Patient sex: F
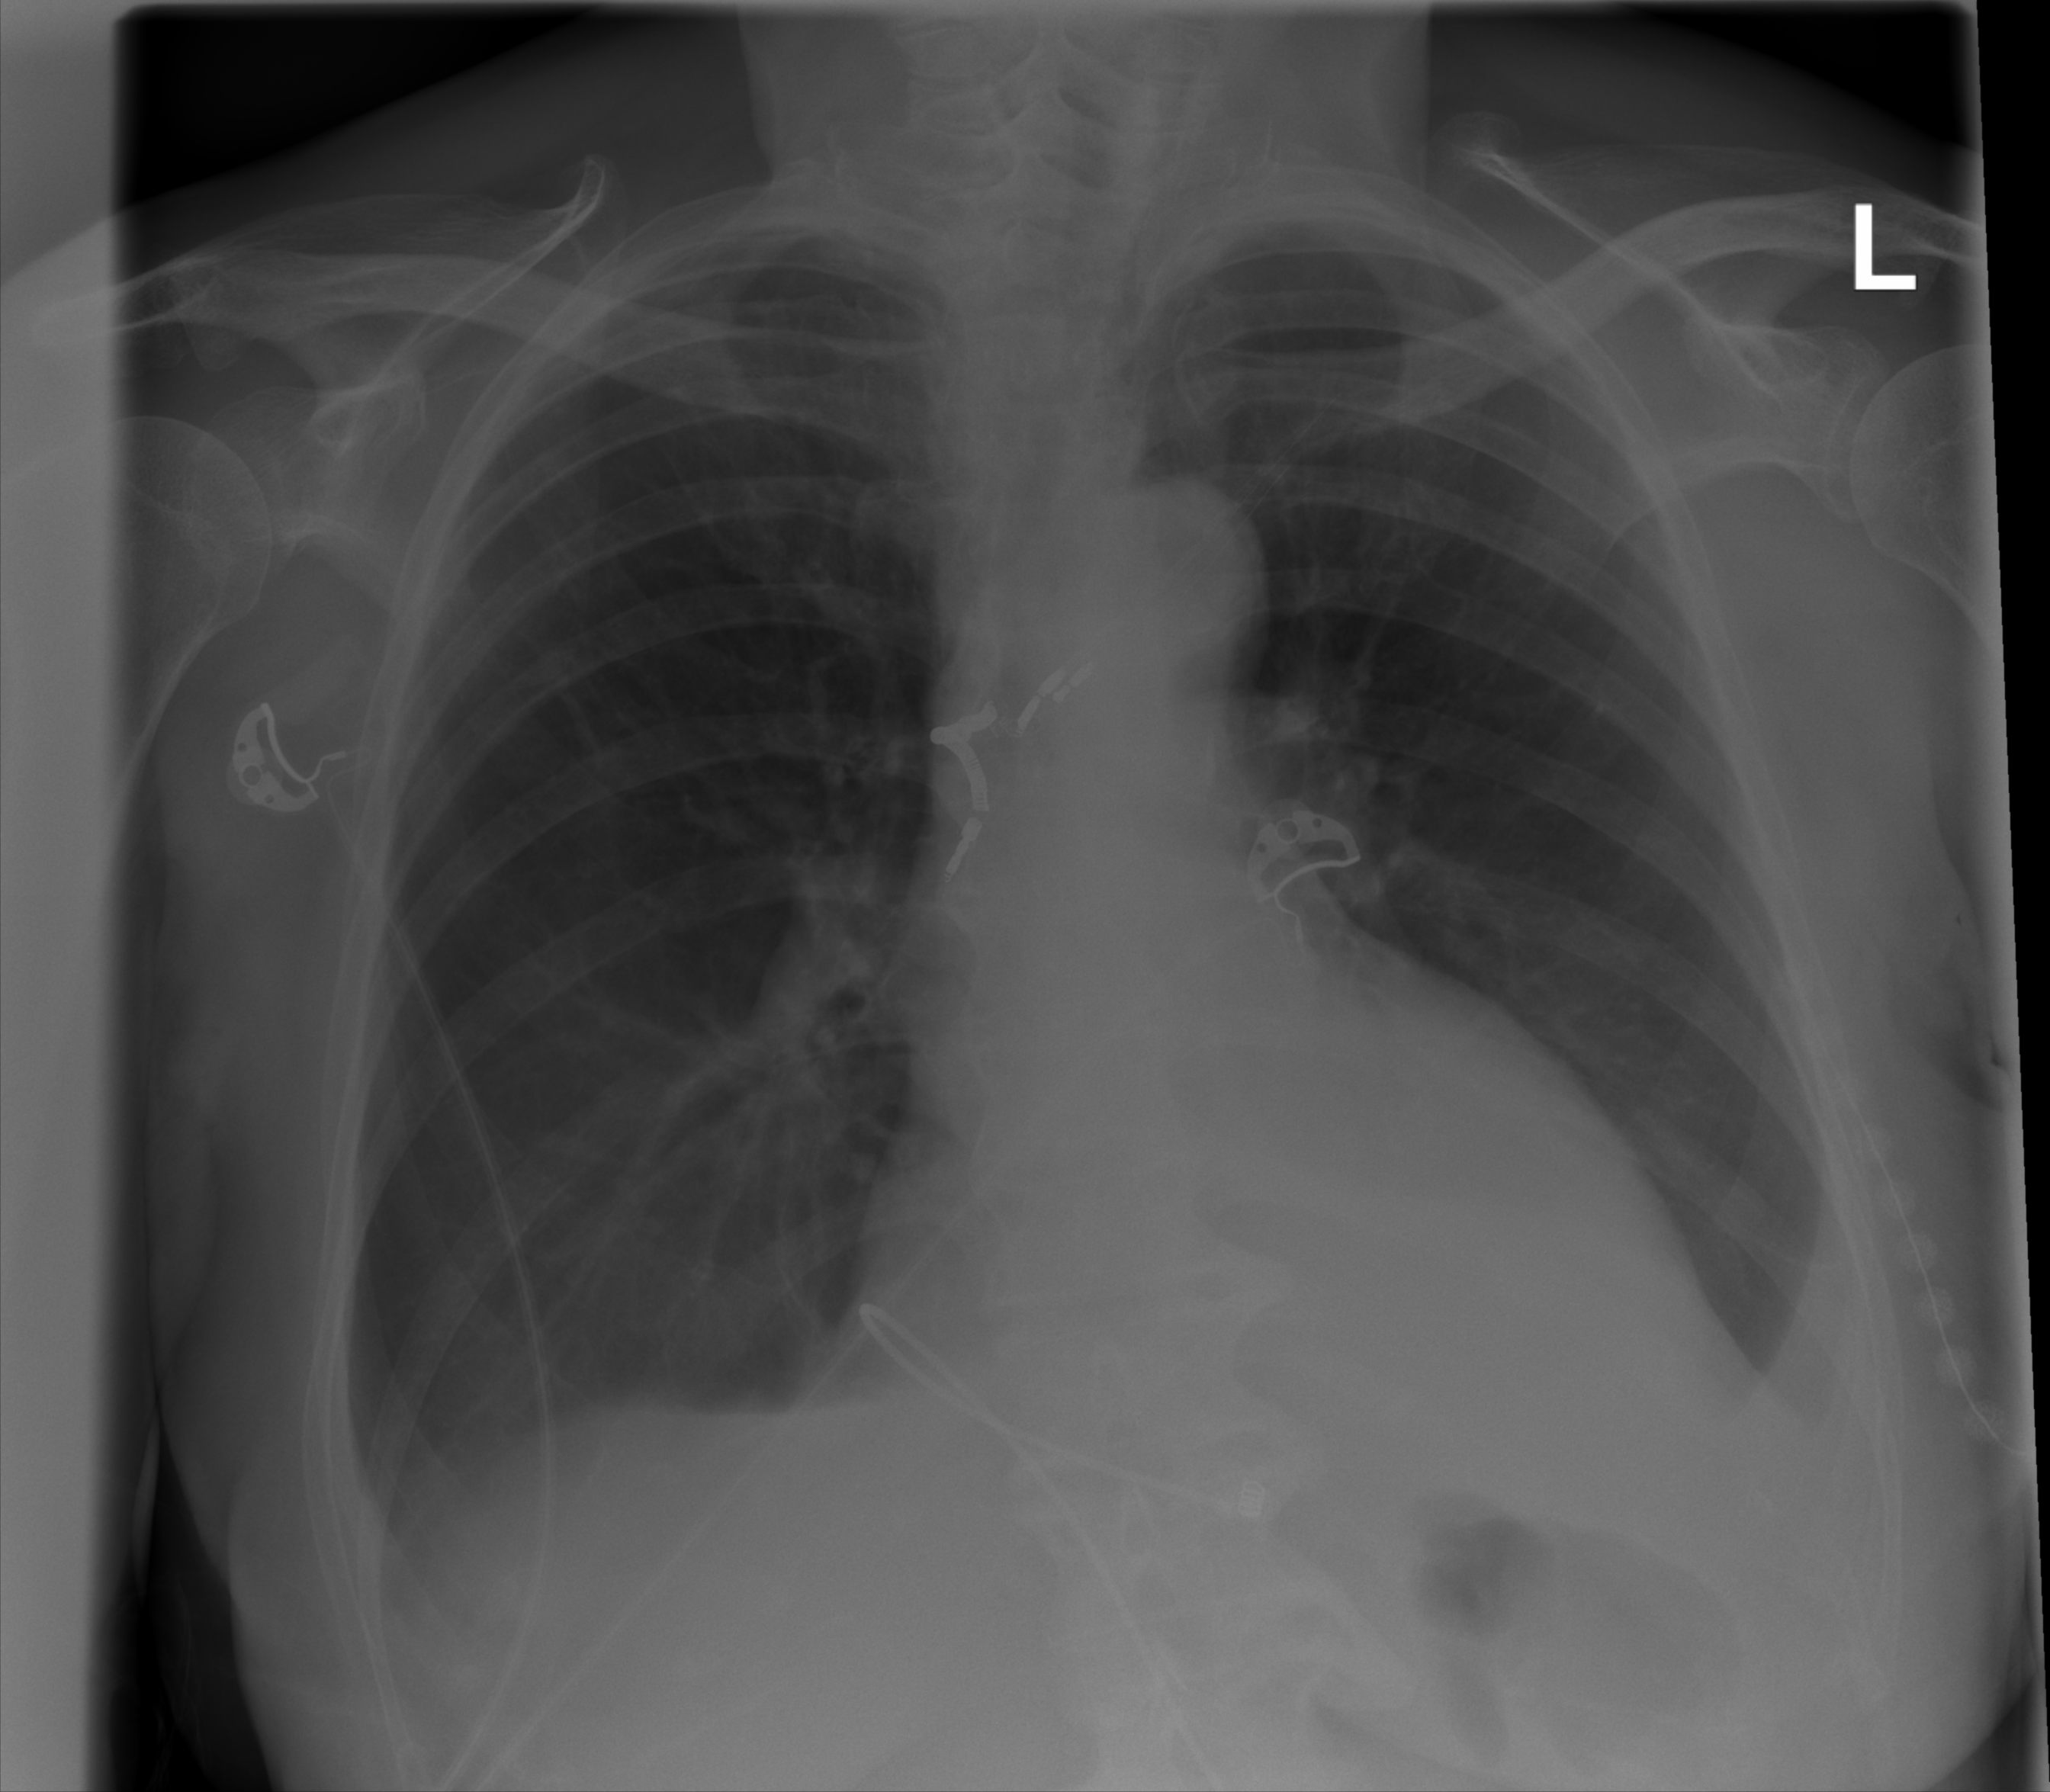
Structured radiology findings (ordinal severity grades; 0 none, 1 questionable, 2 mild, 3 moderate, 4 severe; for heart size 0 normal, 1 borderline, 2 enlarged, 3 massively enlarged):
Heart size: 0
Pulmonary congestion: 0
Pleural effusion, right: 2
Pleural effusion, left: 2
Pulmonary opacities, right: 0
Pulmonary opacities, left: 0
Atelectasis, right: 2
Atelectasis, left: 2